Question: I've run the following code and get the graph as provided here.
Since the x-axis represents sampling locations I want to the gaps on the x-axis representing values which are irrelevant
'''
ggplot(dat, aes(x=SU,fill=factor(SCIENTIFIC_NAME)))+
geom_bar(width=0.5)+xlab("Sampling Unit (SU)")+
ylab("Count")+labs(fill="SCIENTIFIC NAME")+
ggtitle("Inventory per Sampling Unit (SU) by species")+
scale_x_continuous(breaks=c(1,2,3,4,5,6,7,8,10,11,15))
'''

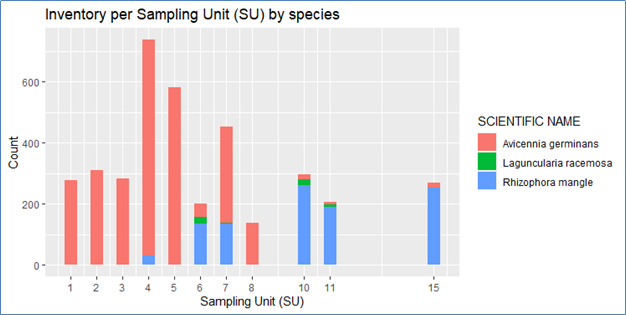
Answer: You should probably use a discrete scale instead of a continuous scale and make sure the x-axis is a factor:
'''
ggplot(dat, aes(x=factor(SU),fill=factor(SCIENTIFIC_NAME)))+
geom_bar(width=0.5)+xlab("Sampling Unit (SU)")+
ylab("Count")+labs(fill="SCIENTIFIC NAME")+
ggtitle("Inventory per Sampling Unit (SU) by species")+
scale_x_discrete(breaks=c(1,2,3,4,5,6,7,8,10,11,15))
'''